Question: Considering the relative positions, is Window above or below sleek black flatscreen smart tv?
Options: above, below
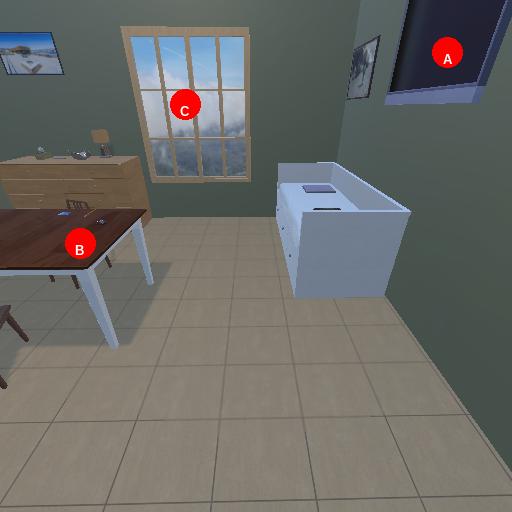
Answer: above